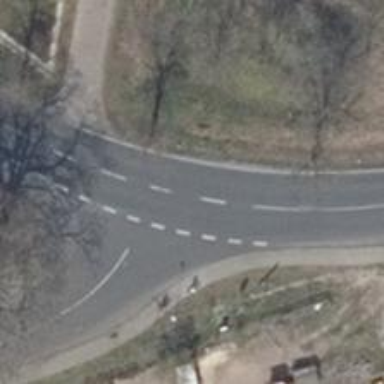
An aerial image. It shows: Road with "give way" sign.